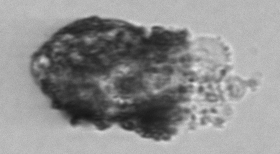
Label: Stenosemella_pacifica